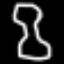
Label: hourglass